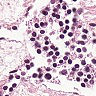
Metastatic tissue present: no